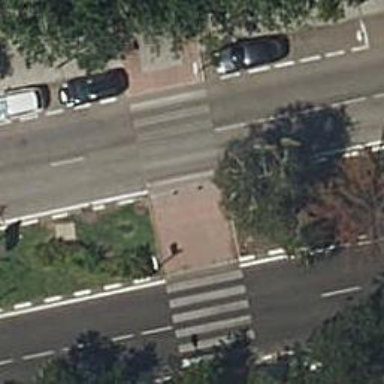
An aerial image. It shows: Crossing road.